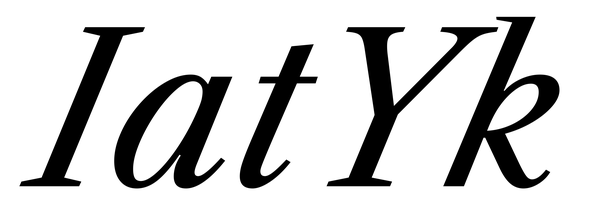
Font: LibreCaslonText-Italic_Italic